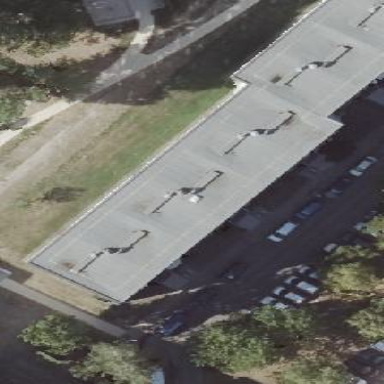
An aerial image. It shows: Building with apartments and flat roof.